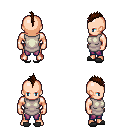
a pixel art fantasy rpg character, male body template, human, light skin, white tunic, magenta pants, brown mohawk hairstyle, gray slippers, four views (front, back, left, right), 2x2 character sprite sheet, small pixel art, hard edges, no anti-aliasing